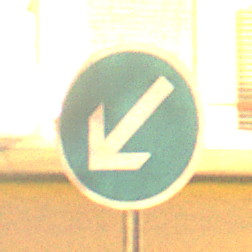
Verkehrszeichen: VorgeschriebeneVorbeifahrtLinks
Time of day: Night
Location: Outdoor (Urban)
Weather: Clear
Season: NotSpecified
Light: Artificial